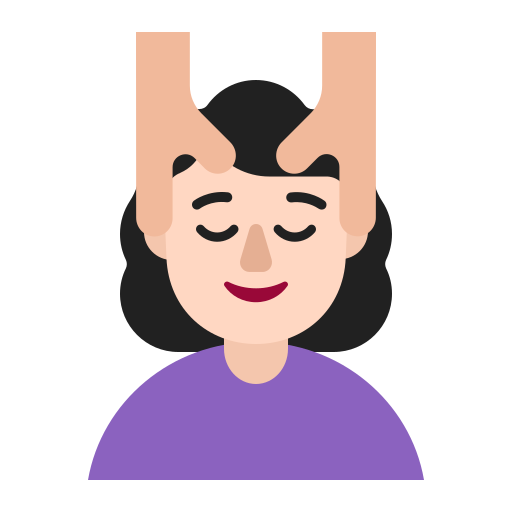
woman getting massage flat light